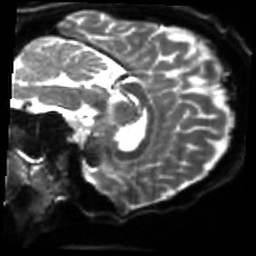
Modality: sbref
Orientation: sagittal
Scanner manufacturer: siemens
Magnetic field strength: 3 T
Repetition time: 4 s
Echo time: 0.0594 s